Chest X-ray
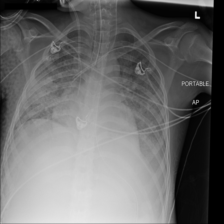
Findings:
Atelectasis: negative
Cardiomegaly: negative
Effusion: positive
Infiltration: positive
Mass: negative
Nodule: negative
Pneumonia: negative
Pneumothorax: negative
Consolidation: positive
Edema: negative
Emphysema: negative
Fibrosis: negative
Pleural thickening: negative
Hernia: negative